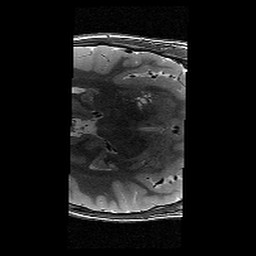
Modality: T2w
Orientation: axial
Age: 10
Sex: male
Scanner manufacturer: siemens
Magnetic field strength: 3 T
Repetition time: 9.23 s
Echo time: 0.067 s